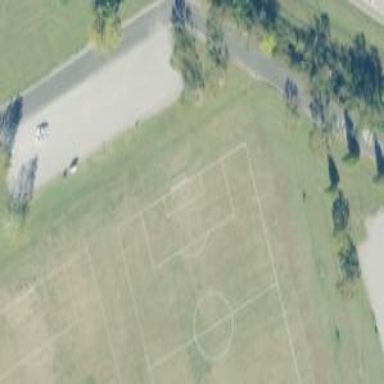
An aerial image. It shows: Soccer pitch for outdoor sports and leisure activities.